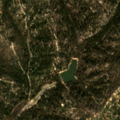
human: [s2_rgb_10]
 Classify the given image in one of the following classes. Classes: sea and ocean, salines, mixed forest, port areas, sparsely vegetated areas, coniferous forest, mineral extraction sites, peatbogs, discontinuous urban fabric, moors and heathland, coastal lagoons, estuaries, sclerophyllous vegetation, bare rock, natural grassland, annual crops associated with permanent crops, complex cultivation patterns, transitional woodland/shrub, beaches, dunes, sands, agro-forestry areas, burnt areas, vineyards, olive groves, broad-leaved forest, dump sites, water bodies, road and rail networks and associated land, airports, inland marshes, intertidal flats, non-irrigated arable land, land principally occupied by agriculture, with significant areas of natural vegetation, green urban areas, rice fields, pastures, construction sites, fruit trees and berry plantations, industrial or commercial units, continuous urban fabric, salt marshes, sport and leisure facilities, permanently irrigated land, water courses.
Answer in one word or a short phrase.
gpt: pastures, broad-leaved forest, mixed forest, transitional woodland/shrub